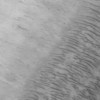
Label: not_dusty